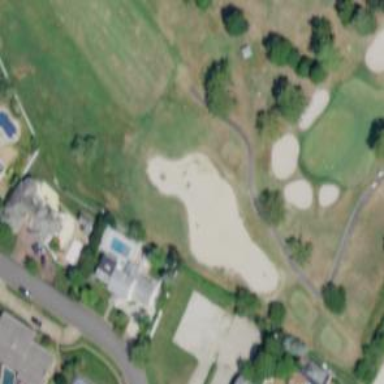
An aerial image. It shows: Golf bunker filled with natural sand.